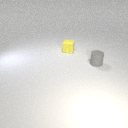
small yellow rubber cube to the left of small gray rubber cylinder